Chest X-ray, AP view. Patient: 61 years old, sex M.
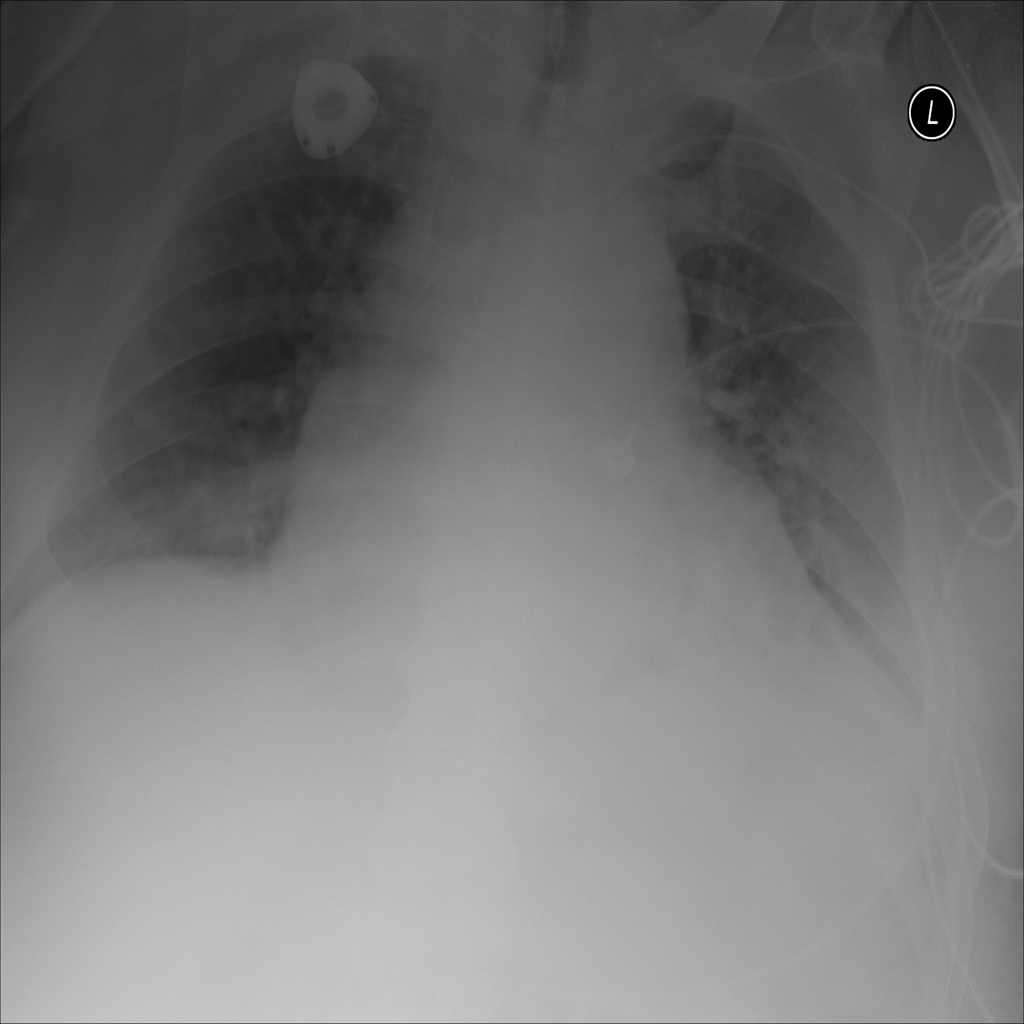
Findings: No Finding